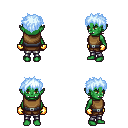
a pixel art fantasy rpg character, female body template, orc, green skin, leather chest armor, metal pants, white cyan bedhead hairstyle, gold gloves, four views (front, back, left, right), 2x2 character sprite sheet, small pixel art, hard edges, no anti-aliasing